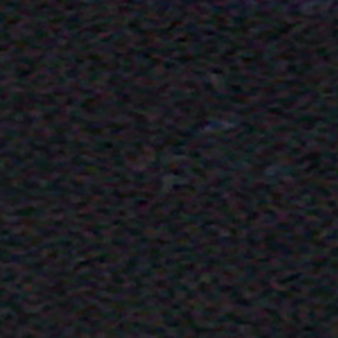
Label: other